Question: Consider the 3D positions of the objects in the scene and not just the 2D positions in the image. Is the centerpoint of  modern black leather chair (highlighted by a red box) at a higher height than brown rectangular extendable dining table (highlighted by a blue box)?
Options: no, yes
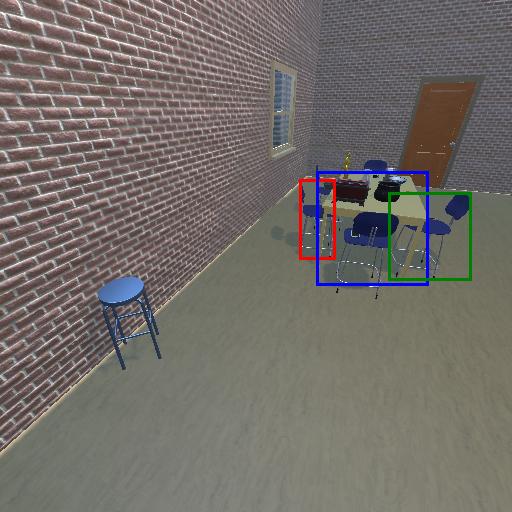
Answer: no